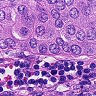
Metastatic tissue present: yes